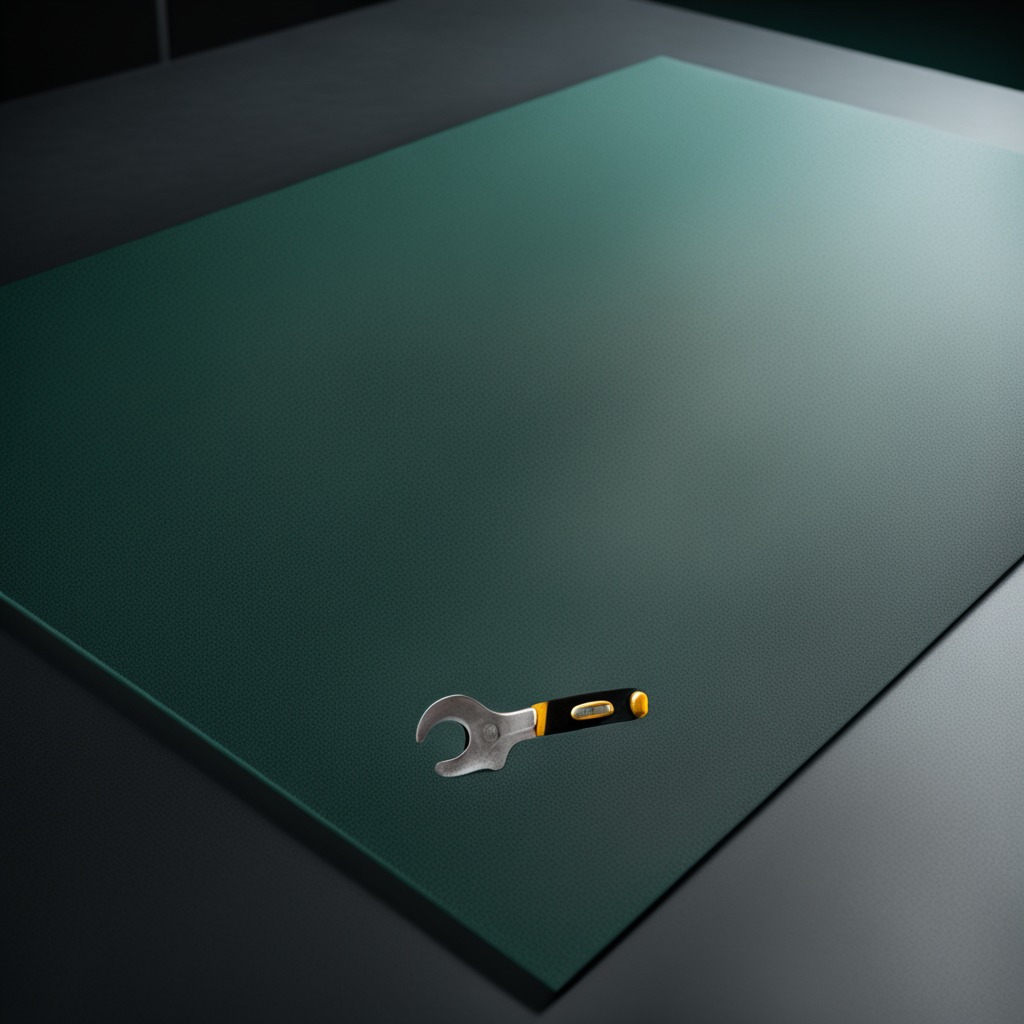
An wrench is lying on a clean granite tabletop covered with a green rubber mat inside a workshop at night.